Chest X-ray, PA view. Patient: 52 years old, sex M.
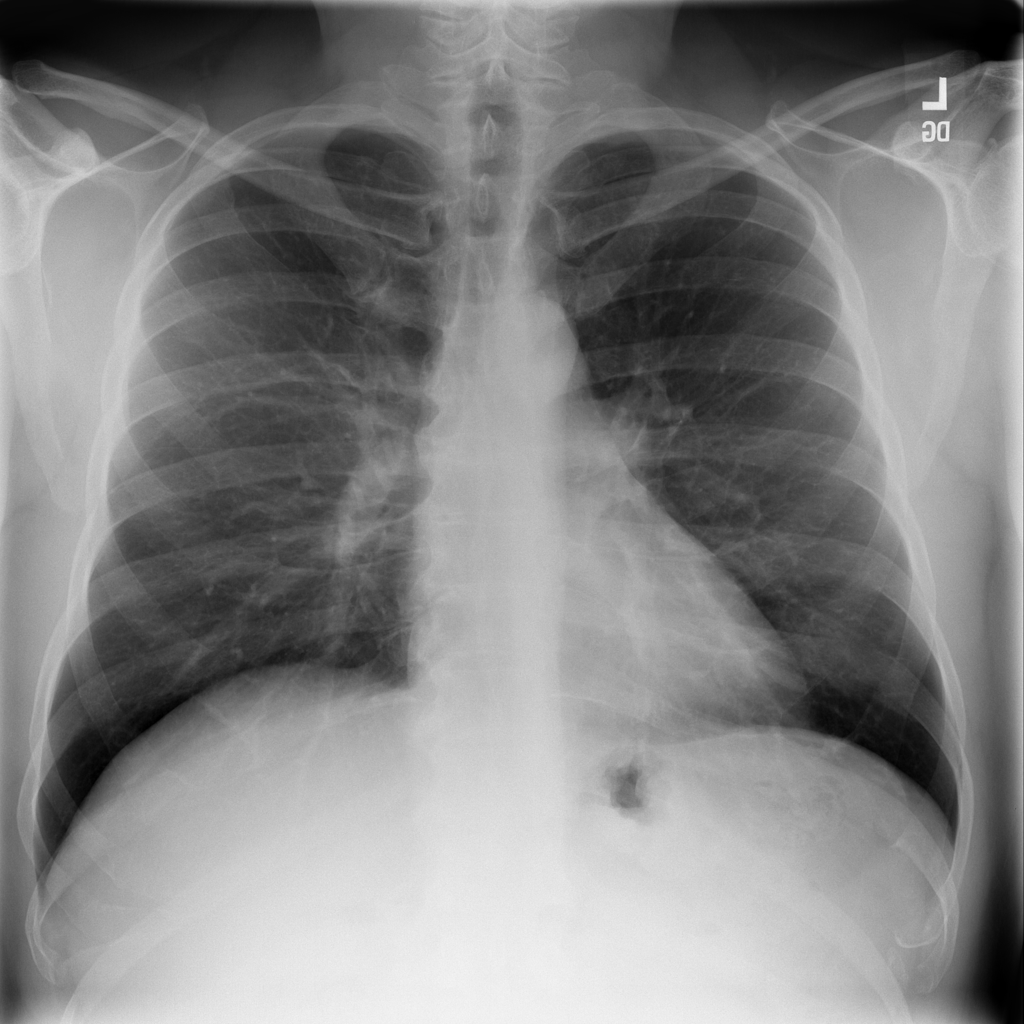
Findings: No Finding